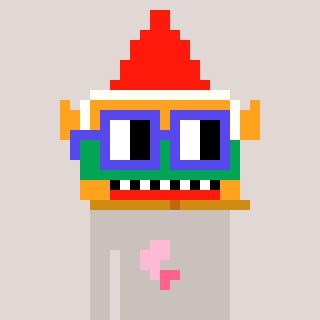
a pixel art character with square blue glasses, a gnome-shaped head and a foggrey-colored body on a warm background